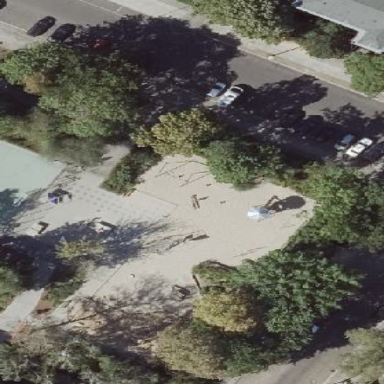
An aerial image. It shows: Sandpit playground.